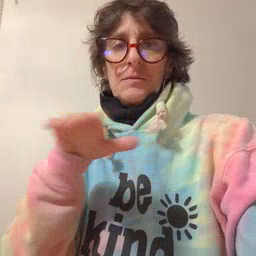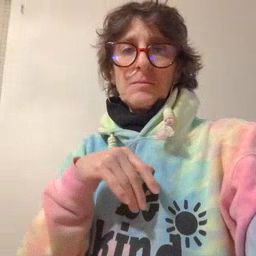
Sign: pool